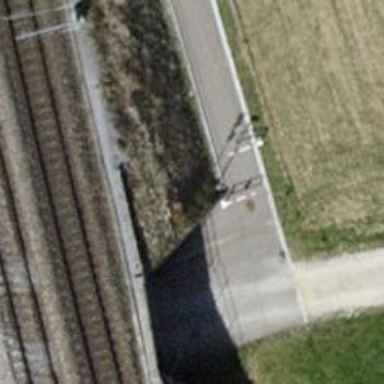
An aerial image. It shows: Double openable cycle barrier.